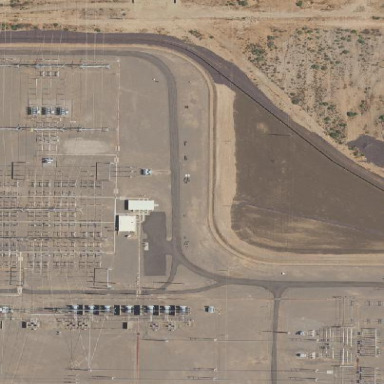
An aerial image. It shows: Outdoor power substation. The substation is at the transmission level. It is surrounded by fence.